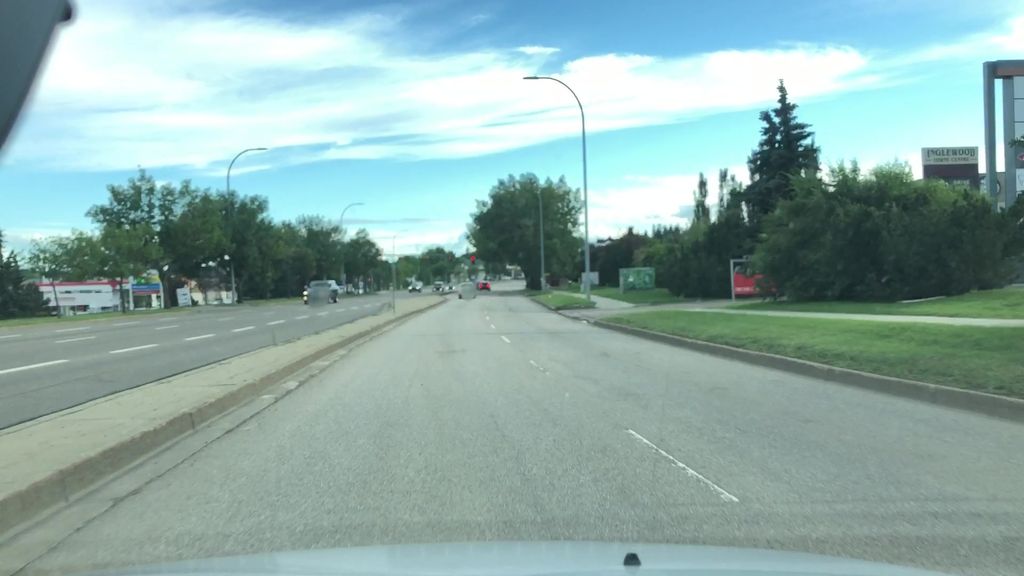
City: edmonton